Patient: sex M, age 77
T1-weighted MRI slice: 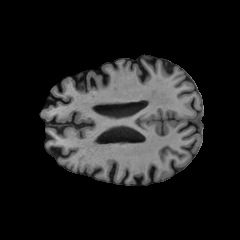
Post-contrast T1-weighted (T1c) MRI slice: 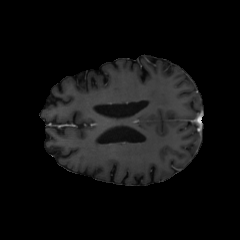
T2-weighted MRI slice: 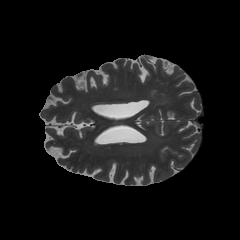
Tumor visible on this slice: no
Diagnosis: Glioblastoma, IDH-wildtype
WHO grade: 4